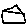
Label: house